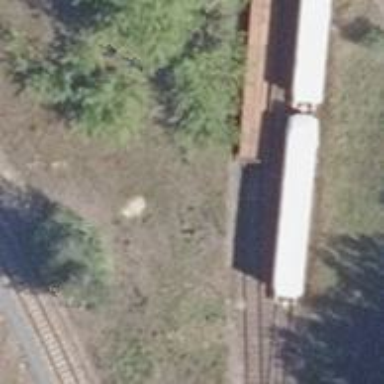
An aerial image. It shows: Rail spur service.